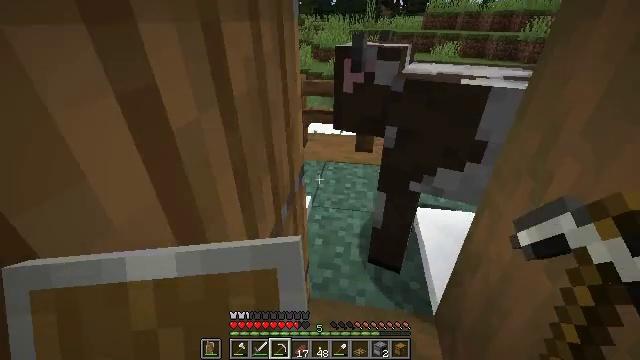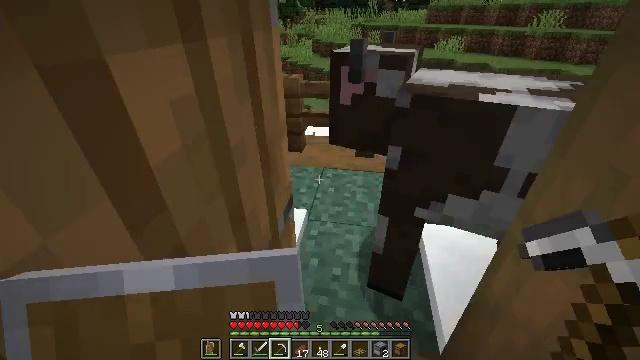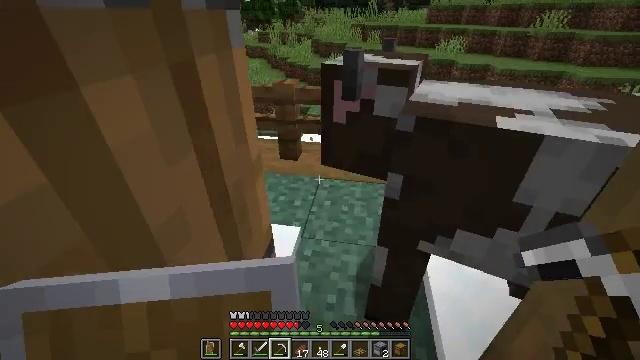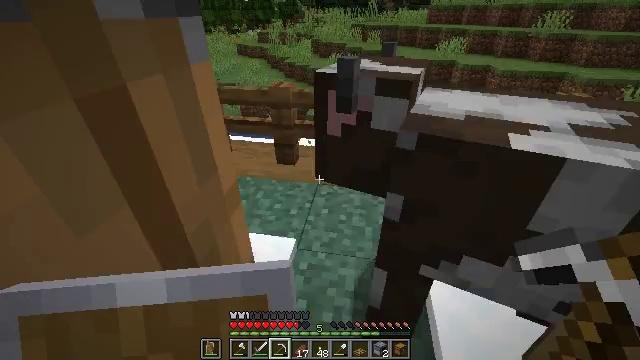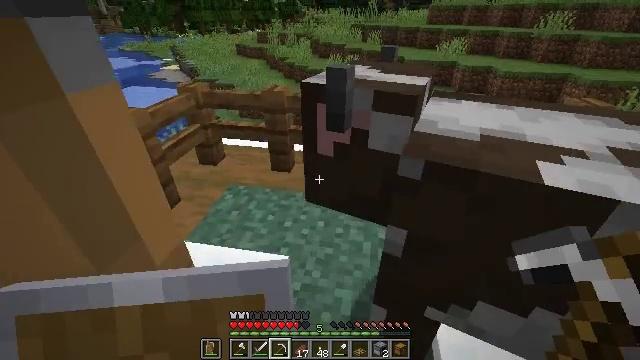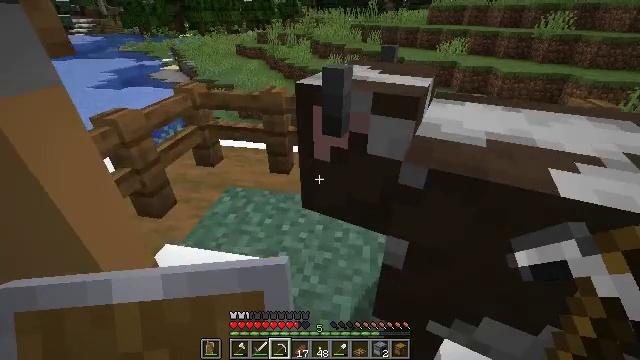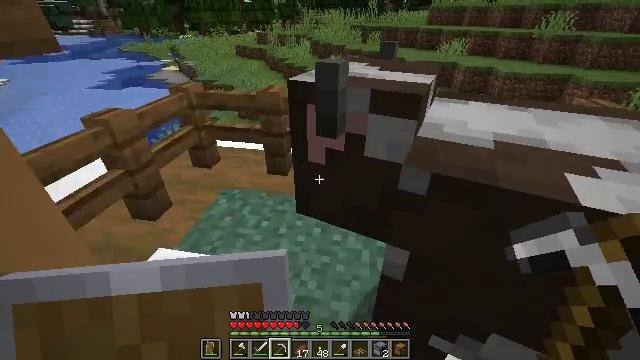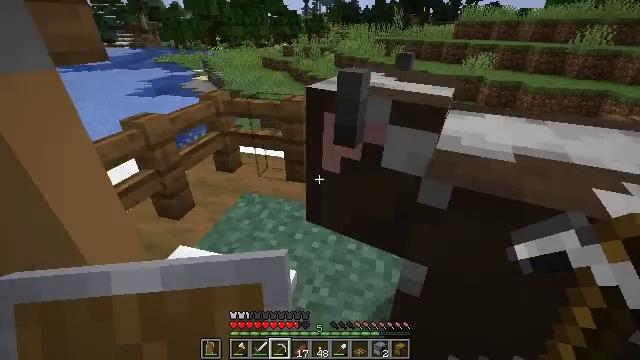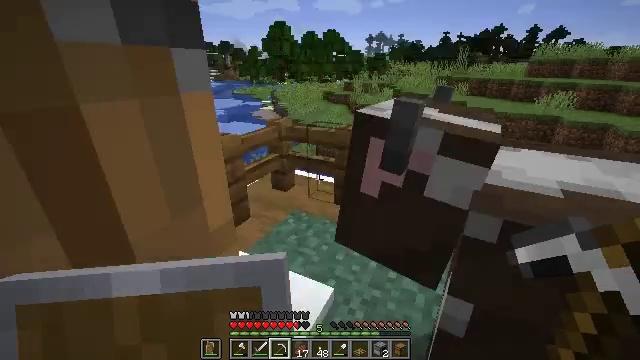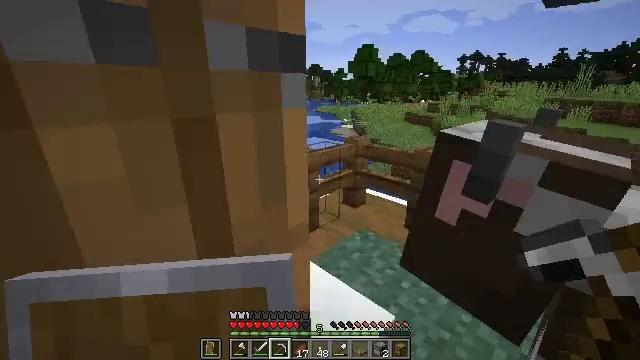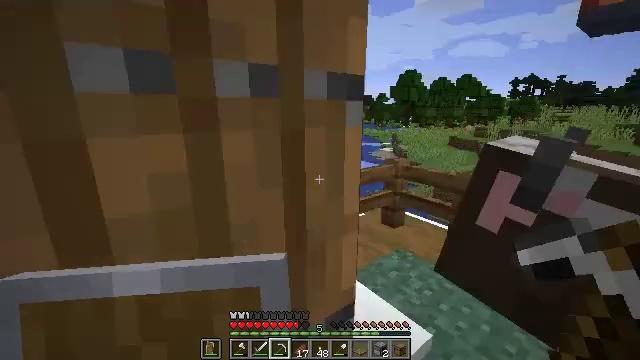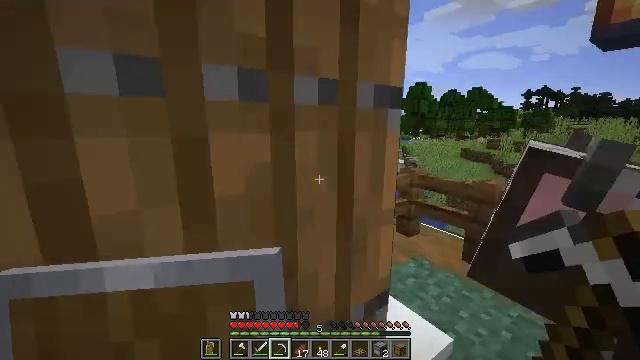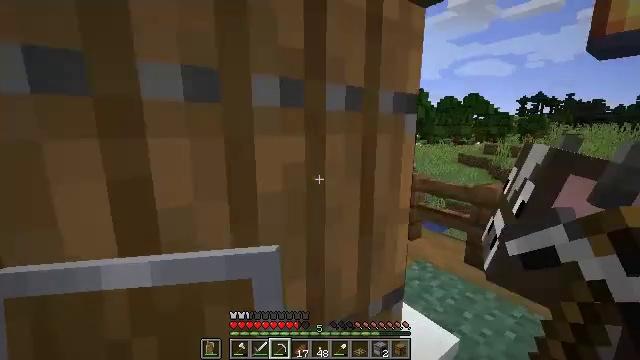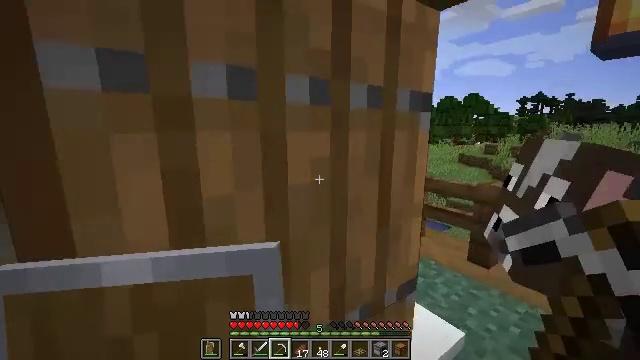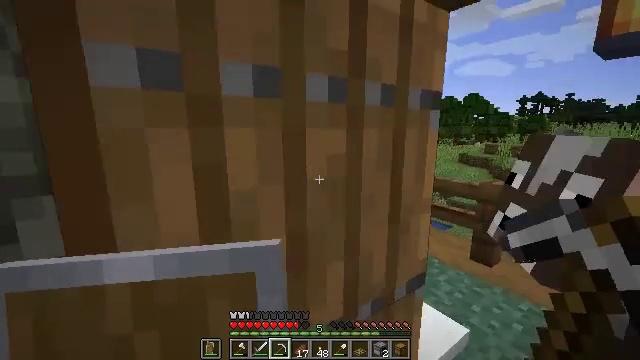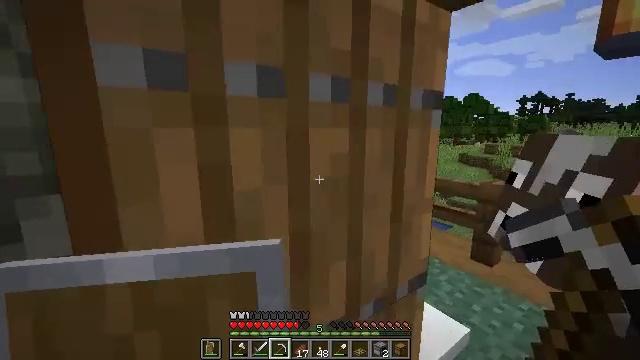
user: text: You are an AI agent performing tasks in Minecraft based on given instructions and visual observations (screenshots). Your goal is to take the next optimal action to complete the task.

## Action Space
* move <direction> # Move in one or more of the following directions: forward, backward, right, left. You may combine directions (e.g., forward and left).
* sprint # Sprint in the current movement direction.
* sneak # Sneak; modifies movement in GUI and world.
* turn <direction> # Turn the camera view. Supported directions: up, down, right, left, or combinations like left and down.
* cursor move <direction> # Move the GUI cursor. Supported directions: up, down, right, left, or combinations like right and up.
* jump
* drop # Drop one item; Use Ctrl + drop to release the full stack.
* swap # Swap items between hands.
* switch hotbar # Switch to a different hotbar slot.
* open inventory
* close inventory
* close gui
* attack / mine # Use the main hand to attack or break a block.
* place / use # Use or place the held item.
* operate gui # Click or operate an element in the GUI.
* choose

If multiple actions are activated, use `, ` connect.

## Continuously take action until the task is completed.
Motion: motion action
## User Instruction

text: Break the lantern to collect it.
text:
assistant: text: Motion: move forward
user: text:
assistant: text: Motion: move forward
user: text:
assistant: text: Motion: move forward
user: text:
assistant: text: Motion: no_op
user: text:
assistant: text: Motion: no_op
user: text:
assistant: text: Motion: no_op
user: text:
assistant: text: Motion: move back, turn left and up
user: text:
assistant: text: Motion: move back, turn left and up
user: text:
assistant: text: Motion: move back, turn left and up
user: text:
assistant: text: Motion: move back, turn left and up
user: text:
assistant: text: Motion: move back, turn left and up
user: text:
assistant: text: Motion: turn up
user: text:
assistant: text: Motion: no_op
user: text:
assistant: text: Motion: no_op
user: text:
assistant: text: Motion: no_op
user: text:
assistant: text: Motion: use / place
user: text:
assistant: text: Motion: use / place
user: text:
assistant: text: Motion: turn left, use / place
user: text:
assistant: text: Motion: move left, turn left
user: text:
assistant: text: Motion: move left, turn left
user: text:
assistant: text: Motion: move forward and move left, turn left
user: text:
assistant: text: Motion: move forward and move left, turn left
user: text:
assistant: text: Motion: move forward and move left
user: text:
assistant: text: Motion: move forward, turn left and up
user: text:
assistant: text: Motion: move forward, turn left
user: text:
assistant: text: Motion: move forward, turn left
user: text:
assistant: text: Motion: move forward, turn left
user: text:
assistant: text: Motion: move forward, turn left
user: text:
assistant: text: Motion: move forward, turn left
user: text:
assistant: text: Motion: move forward and move left